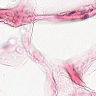
Metastatic tissue present: no